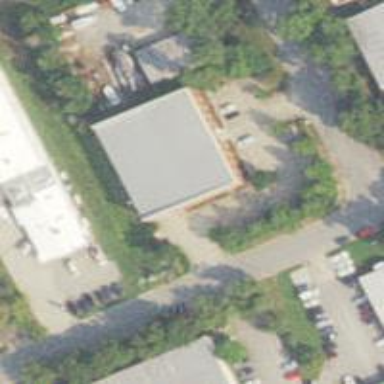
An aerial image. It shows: Commercial building.